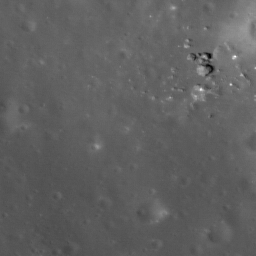
Host type: background_regolith
Lunar coordinates: latitude nan, longitude nan